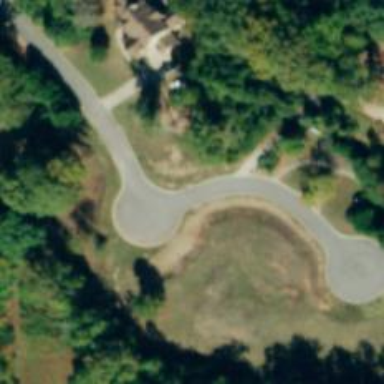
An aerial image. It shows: Residential road.